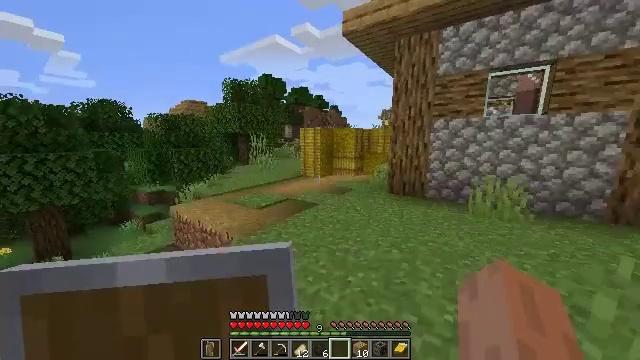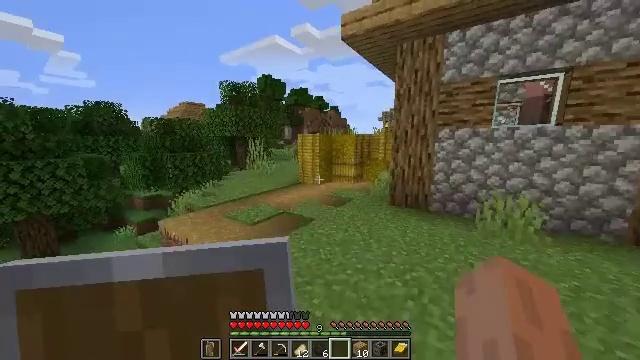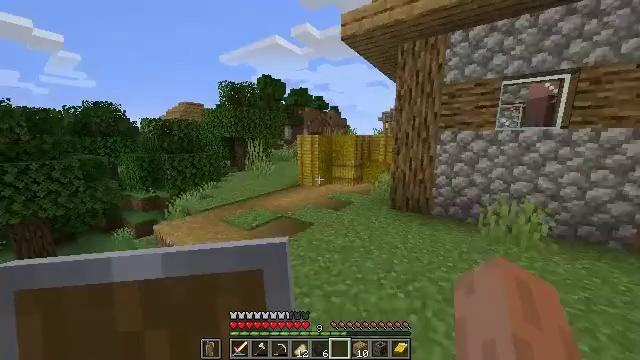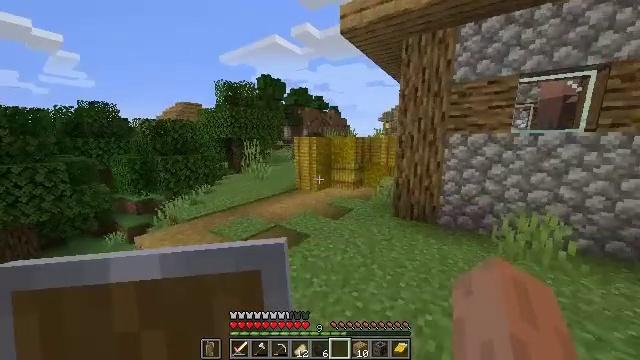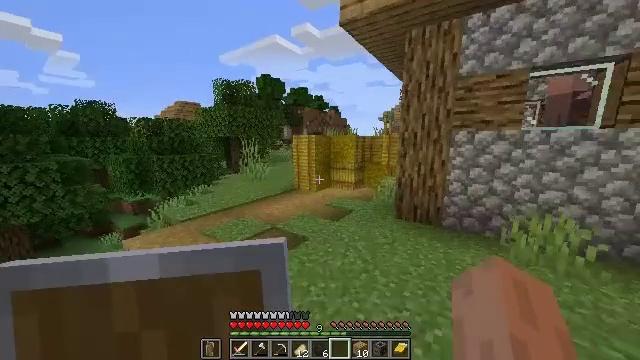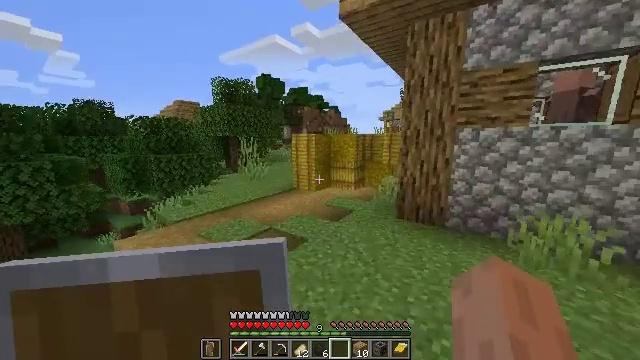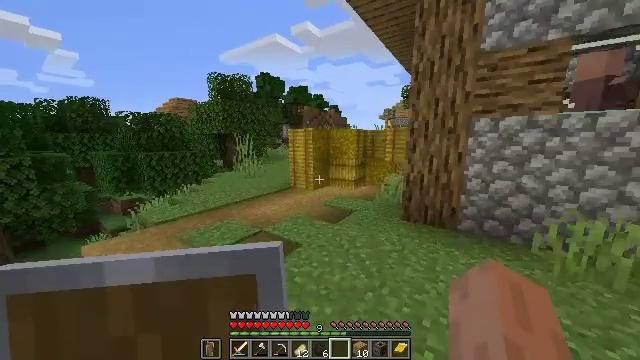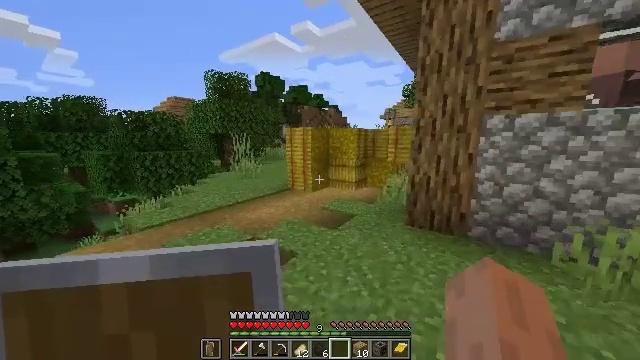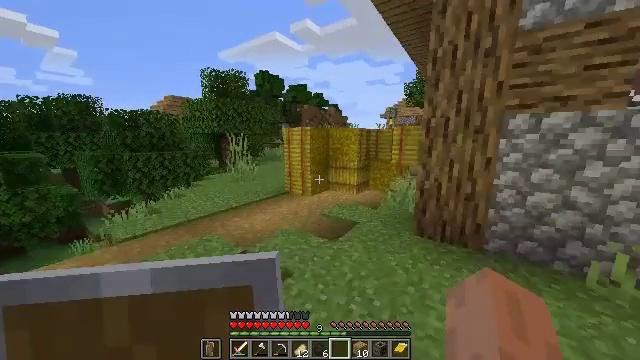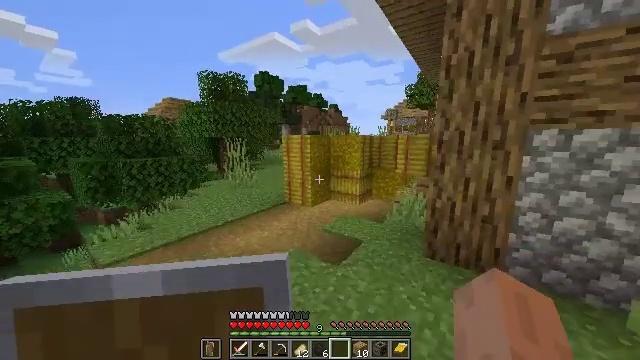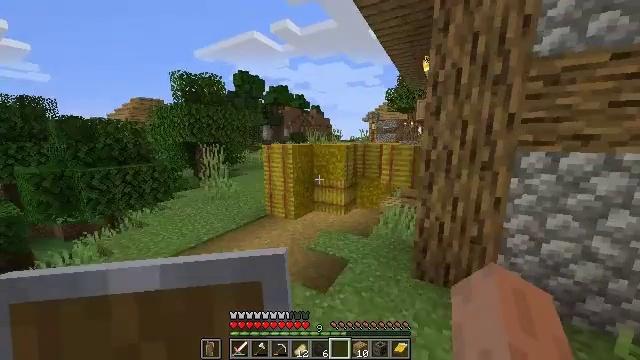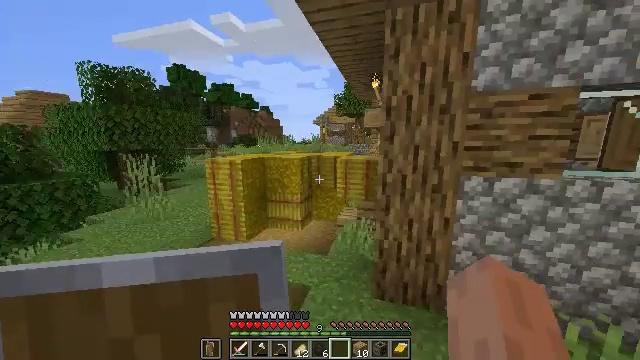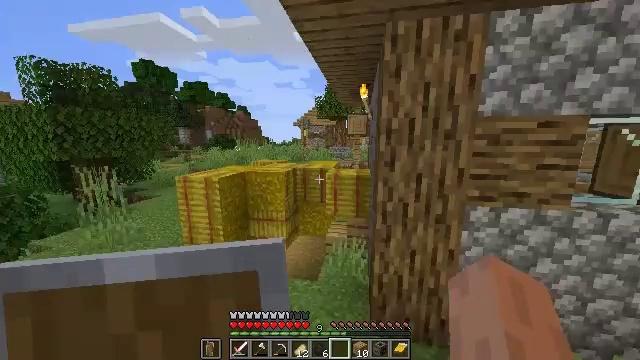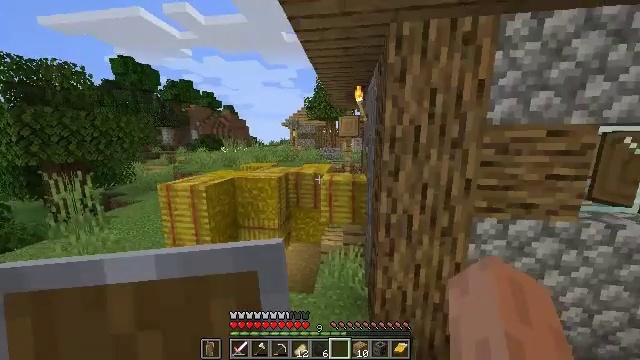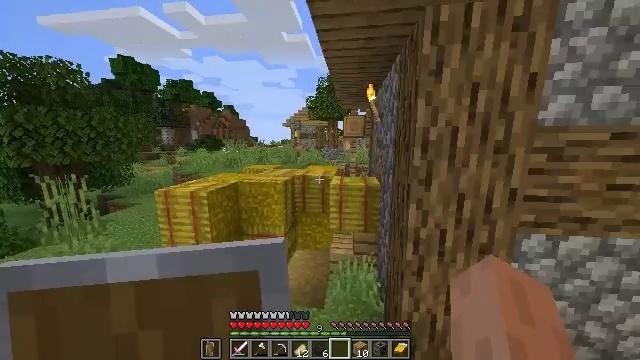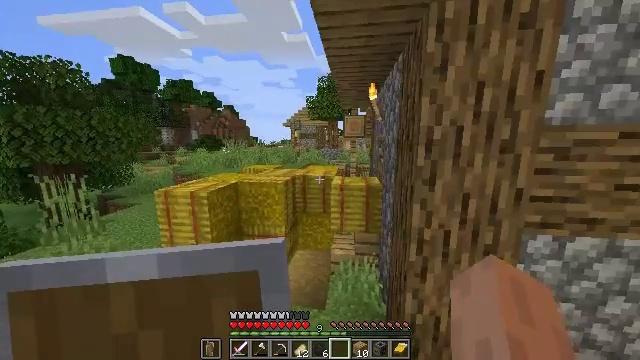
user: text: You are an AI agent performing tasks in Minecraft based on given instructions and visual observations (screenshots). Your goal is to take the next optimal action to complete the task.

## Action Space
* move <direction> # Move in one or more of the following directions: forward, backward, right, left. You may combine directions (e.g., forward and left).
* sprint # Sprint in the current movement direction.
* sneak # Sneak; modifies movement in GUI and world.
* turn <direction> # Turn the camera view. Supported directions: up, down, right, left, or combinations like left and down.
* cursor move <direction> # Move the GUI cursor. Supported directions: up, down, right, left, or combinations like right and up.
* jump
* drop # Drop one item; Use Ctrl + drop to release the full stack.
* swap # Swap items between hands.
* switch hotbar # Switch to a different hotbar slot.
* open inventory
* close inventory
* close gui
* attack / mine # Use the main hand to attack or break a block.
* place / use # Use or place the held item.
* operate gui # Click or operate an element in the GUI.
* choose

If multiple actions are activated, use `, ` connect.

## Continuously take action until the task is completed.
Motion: motion action
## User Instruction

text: Mine a hay block from the field.
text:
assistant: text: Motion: move forward, jump
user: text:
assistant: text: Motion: move forward, jump
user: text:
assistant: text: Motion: move forward
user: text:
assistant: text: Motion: move forward
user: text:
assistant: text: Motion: move forward
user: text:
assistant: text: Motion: move forward
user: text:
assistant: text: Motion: move forward
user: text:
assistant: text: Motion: move forward
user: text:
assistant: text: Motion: move forward, jump
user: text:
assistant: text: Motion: move forward, turn right, jump
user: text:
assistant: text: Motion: move forward and move left, turn right, jump
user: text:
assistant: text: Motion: move forward and move left, turn right, jump
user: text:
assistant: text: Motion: move forward and move left, turn right, jump
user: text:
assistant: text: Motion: move forward and move left
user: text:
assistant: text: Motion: move forward and move left
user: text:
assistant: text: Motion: move forward and move left
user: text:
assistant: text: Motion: move forward and move left
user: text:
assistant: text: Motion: move forward and move left
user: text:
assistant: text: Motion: move forward and move left, turn left and up, attack / mine
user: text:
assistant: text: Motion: move left, turn left, attack / mine
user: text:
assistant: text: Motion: move left, attack / mine
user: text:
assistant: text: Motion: move left, attack / mine
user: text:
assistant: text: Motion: attack / mine
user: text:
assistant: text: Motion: turn right, attack / mine
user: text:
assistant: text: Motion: turn right, attack / mine
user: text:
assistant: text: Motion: attack / mine
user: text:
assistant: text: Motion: attack / mine
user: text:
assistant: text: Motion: attack / mine
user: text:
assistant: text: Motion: attack / mine
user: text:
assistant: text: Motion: attack / mine